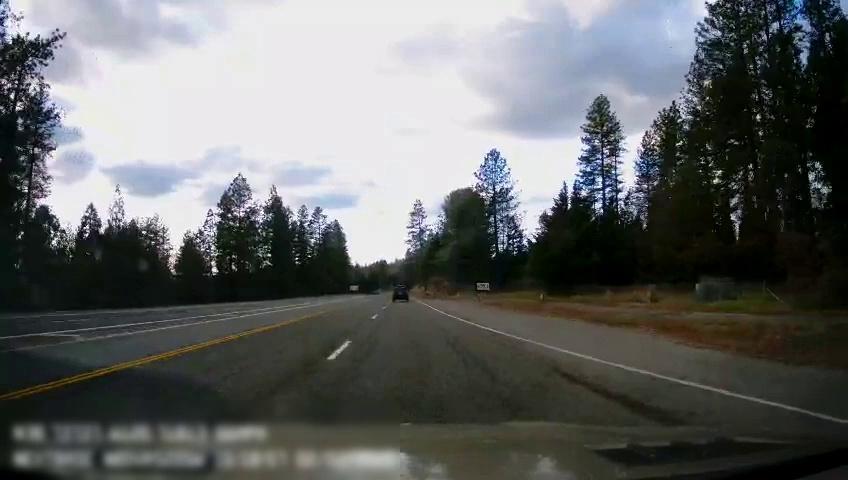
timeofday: Day
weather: Cloudy
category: Drivable Space
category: Vehicles | SUV
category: Lanes | Alternate Lane
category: Lanes | Opposite Lane
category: Lanes | Alternate Lane
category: Lanes | Alternate Lane
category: Lanes | Current Lane
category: Lanes | Current Lane